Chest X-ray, AP view. Patient: 48 years old, sex F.
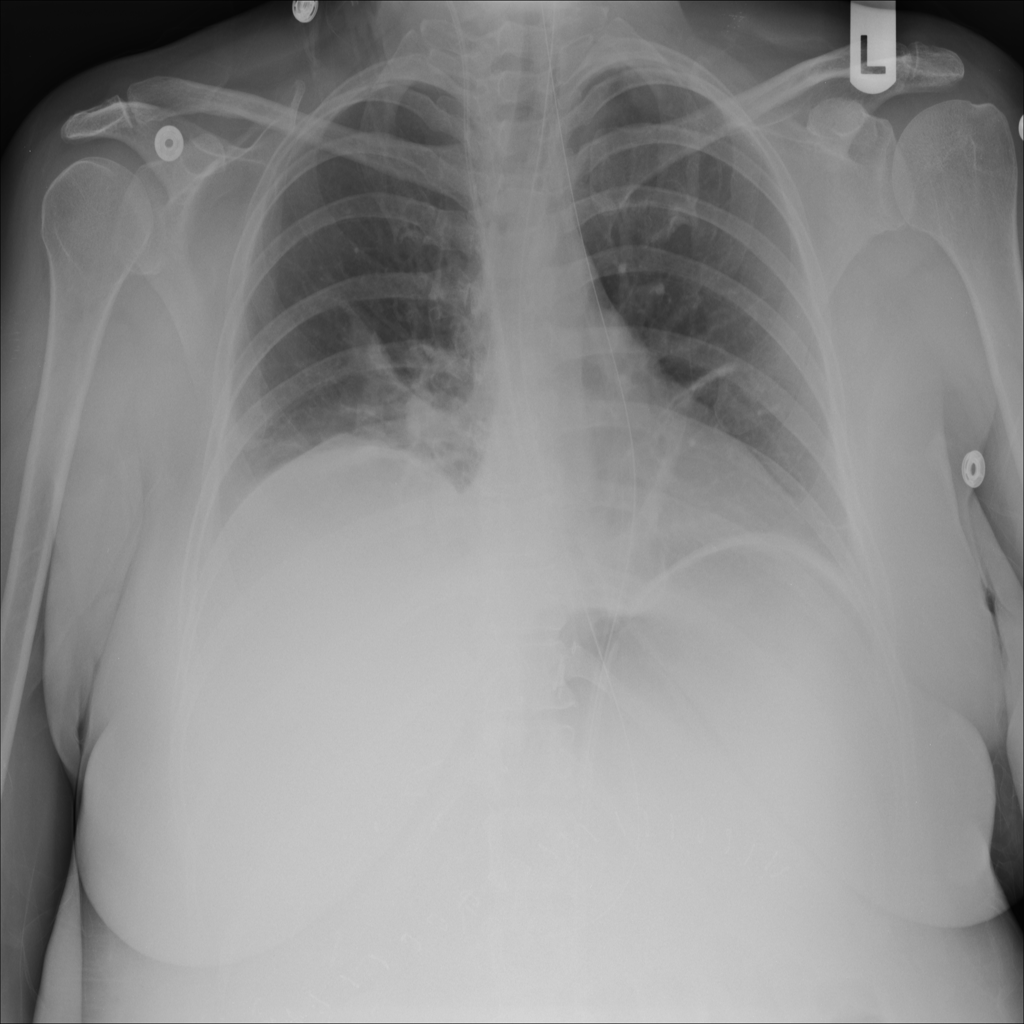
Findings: Atelectasis